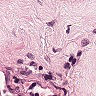
Metastatic tissue present: no